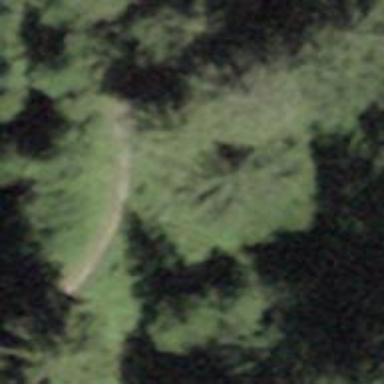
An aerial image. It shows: Path on the ground.